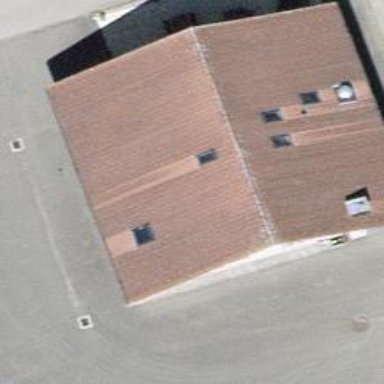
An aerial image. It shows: Restaurant.